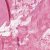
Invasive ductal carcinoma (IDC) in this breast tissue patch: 0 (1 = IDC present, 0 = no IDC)